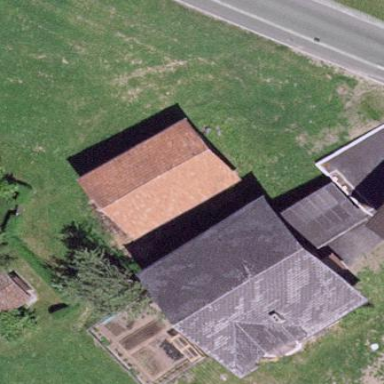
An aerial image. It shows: Detached building.